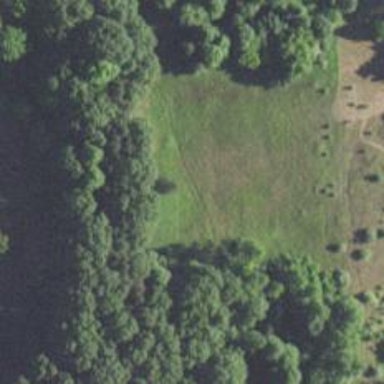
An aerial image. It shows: Bridleway.